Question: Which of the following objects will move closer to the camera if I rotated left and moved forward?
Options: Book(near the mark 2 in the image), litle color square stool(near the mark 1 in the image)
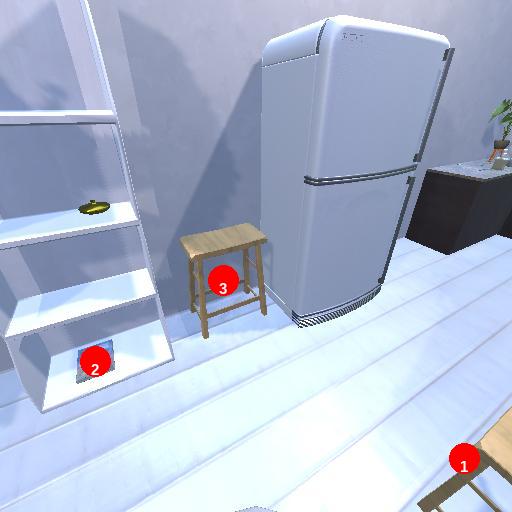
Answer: Book(near the mark 2 in the image)